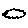
Label: cloud